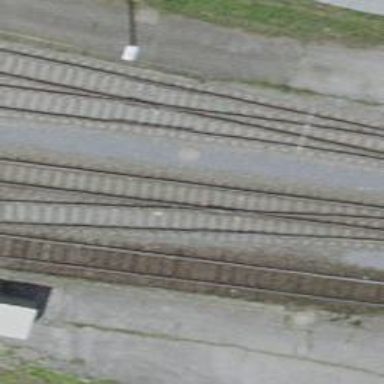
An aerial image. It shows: Single-track railway yard.